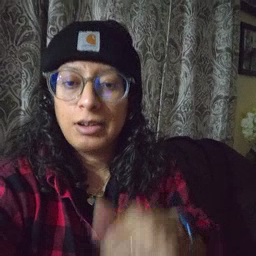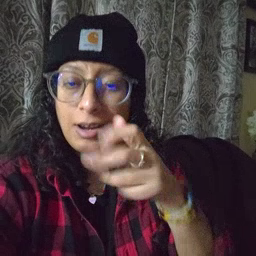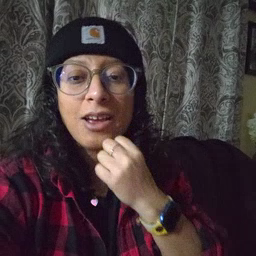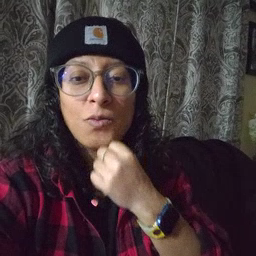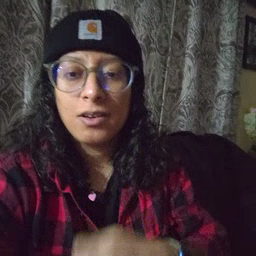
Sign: underwear